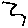
Label: zigzag